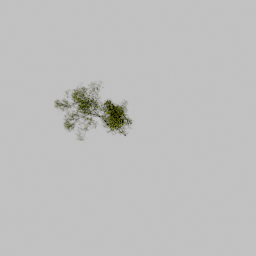
Label: nature